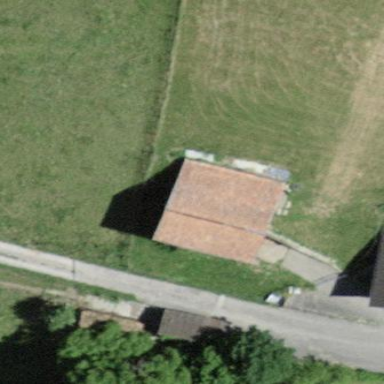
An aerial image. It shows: Barn.